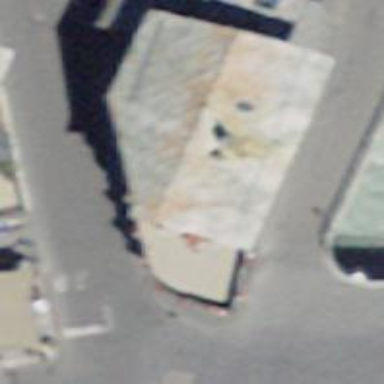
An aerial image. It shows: Restaurant.